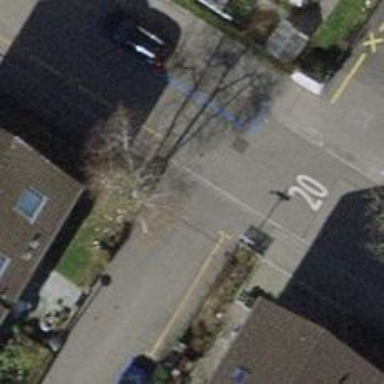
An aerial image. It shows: Unmarked crossing with traffic calming table.